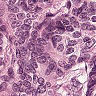
Metastatic tissue present: yes